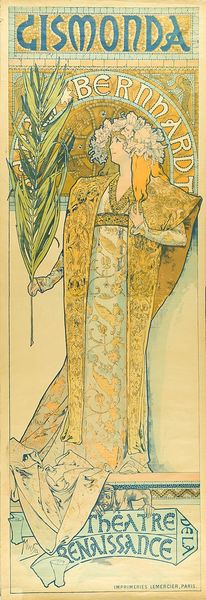
Titel: Gismonda
Künstler: Alfons Mucha
Standort: Hamburg
Institution: Museum für Kunst und Gewerbe Hamburg
Schlagwörter: frau, haarschmuck, figur, gewand, person, theater, locken, renaissance, papier, jugendstil, ornamente, palme, lithographie, lithografie, plakat, mosaik, schauspieler, kopfschmuck, art nouveau, schauspielerin, teilen, palmenzweig, palmenwedel, stile liberty, haarmode, historische, stile floreale, theaterkostüm, persönlichkeit, frisurenmode, arecaceae, palmae, theaterplakate, bernardt